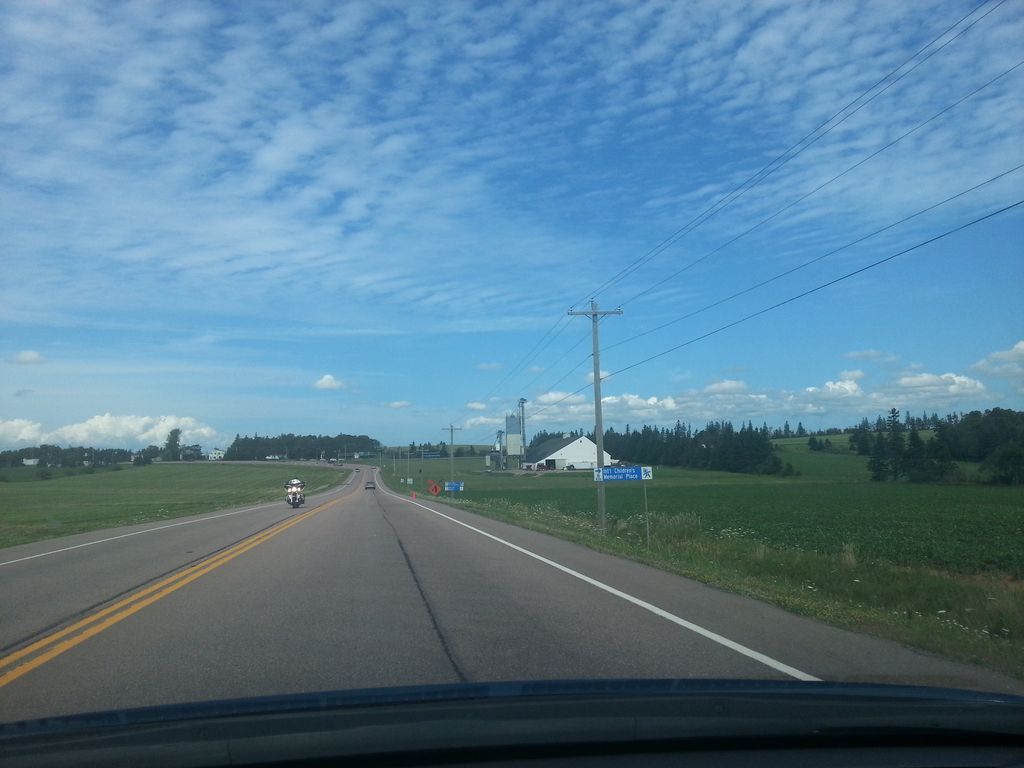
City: charlottetown